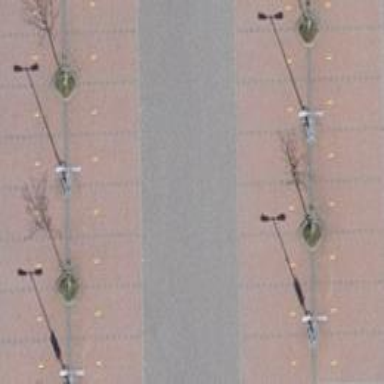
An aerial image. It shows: Asphalt parking aisle off service road.